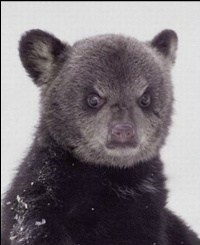
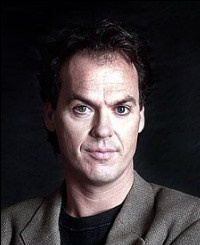
Blend attribute: Frowning
Blending difficulty: High
Creative potential: Low